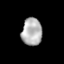
Tissue: lung
Cell type: Epithelial cells
Senescence score: 0.2274
Nuclear area (px): 542
Mean DAPI intensity: 179.43